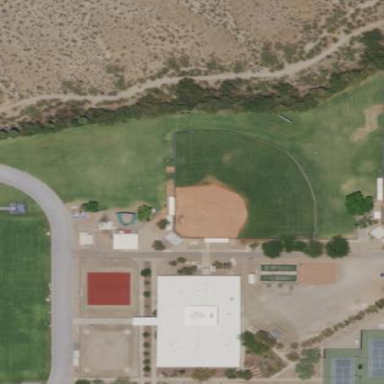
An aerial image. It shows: Baseball pitch for leisure land.